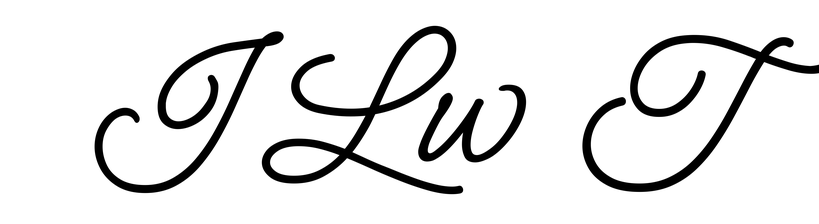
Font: MeowScript-Regular